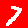
Digit: 7